Question: In Sonata User Admin, I wanted to give users the ability to list/edit only users belonging to the same company.
So I have implemented a custom voter to manage this specific security rule on User Admin:
'''
public function supportsAttribute($attribute)
{
return in_array($attribute, array(
'EDIT',
'DELETE',
'VIEW',
'LIST',
));
}
public function supportsClass($class)
{
return in_array("FOS\UserBundle\Model\UserInterface"
, class_implements($class));
}
public function vote(TokenInterface $token, $object, array $attributes)
{
if ( !($this->supportsClass(get_class($object))) ) {
return VoterInterface::ACCESS_ABSTAIN;
}
foreach ($attributes as $attribute) {
if ( !$this->supportsAttribute($attribute) ) {
return VoterInterface::ACCESS_ABSTAIN;
}
}
$user = $token->getUser();
if ( !($user instanceof UserInterface) ) {
return VoterInterface::ACCESS_DENIED;
}
// check if the user has the same company
if ($user->getCompany() == $object->getCompany()) {
return VoterInterface::ACCESS_GRANTED;
}
return VoterInterface::ACCESS_DENIED;
}
'''
Now, as a user, I can only modify users attached my company (as expected)
but I still see all users in the list.

& are from the same company so I can edit them. But I would like & not to appear. Do I have to override the admin class' 'createQuery()' method in addition to the voter ?
Finally the question is:
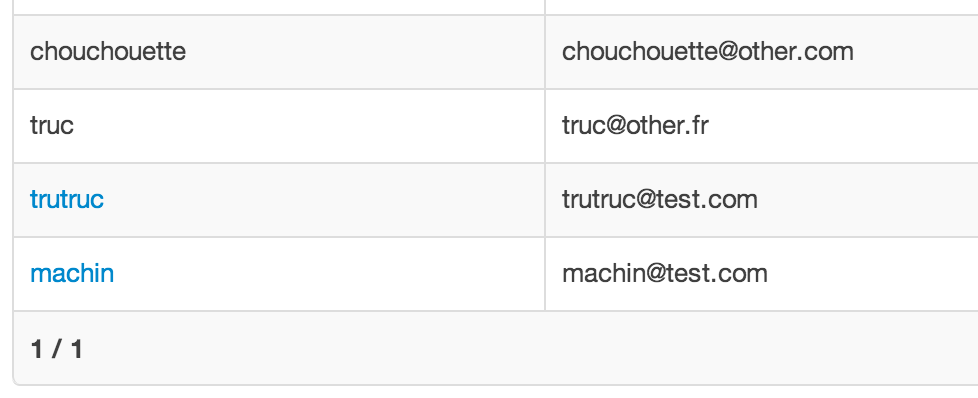
Answer: At least I didn't find a way to use ACLs nor Voters to filter lists.
I had to override the admin's 'createQuery()'